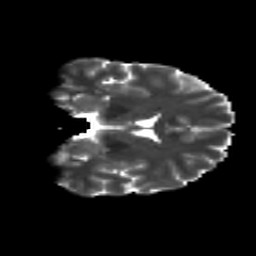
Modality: T2w
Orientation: coronal
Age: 26
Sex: male
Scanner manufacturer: siemens
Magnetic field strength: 3 T
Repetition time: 8.8 s
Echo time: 0.085 s